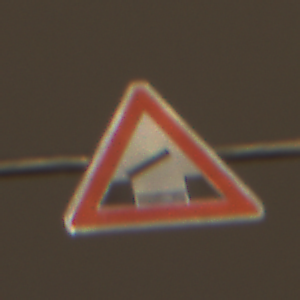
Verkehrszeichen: BeweglicheBruecke
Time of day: Night
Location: Outdoor (Urban)
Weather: Overcast
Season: NotSpecified
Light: Artificial